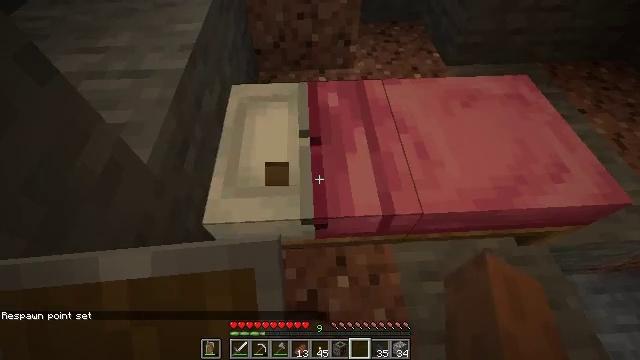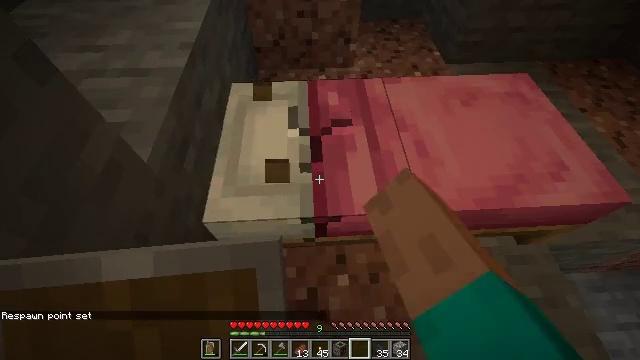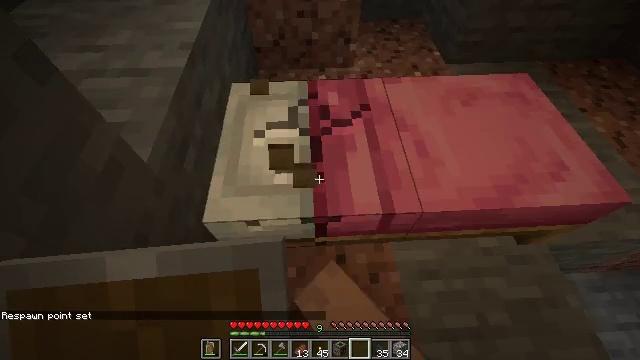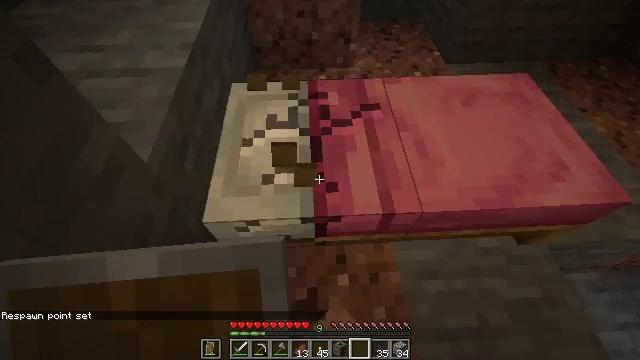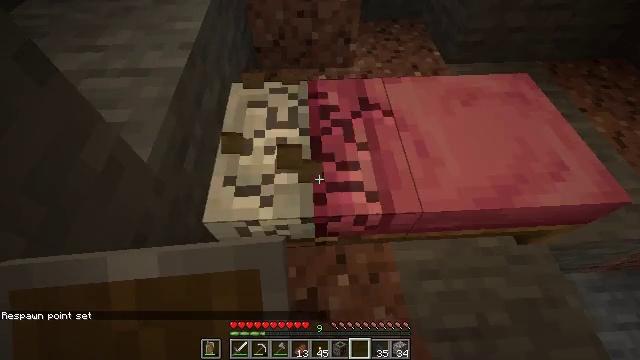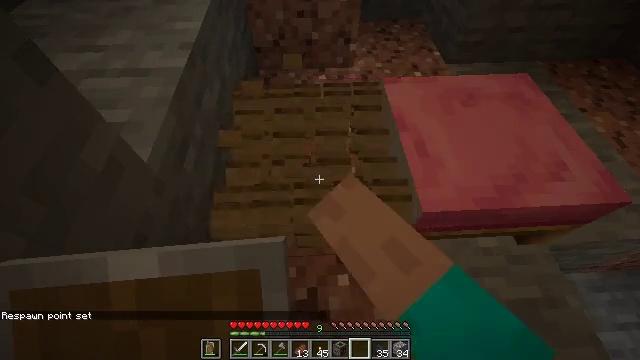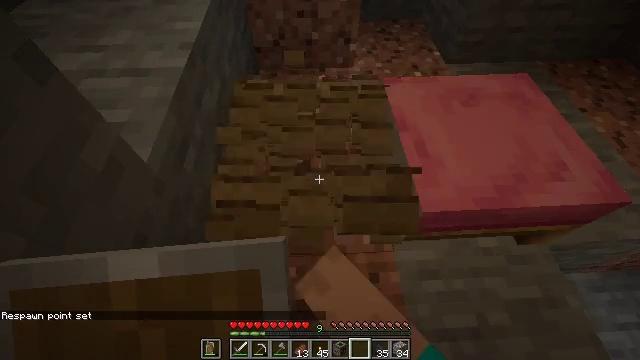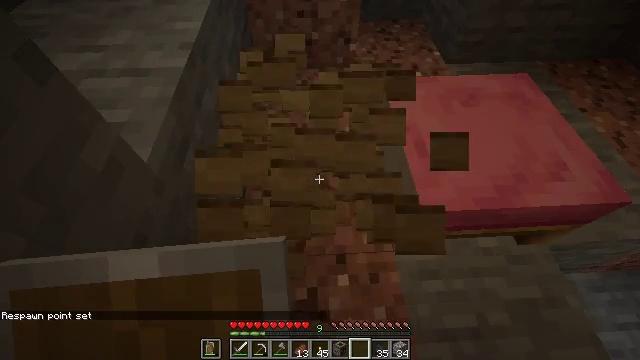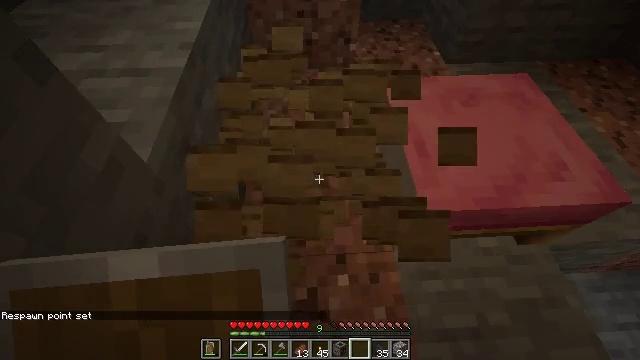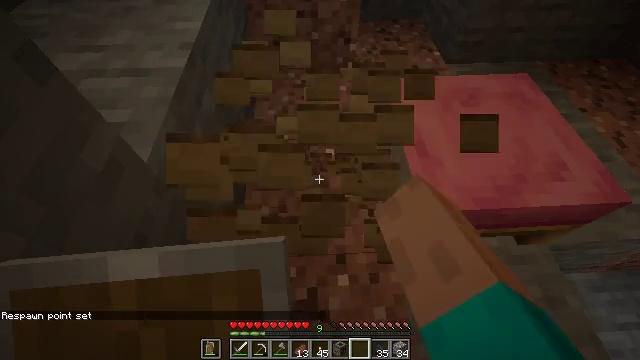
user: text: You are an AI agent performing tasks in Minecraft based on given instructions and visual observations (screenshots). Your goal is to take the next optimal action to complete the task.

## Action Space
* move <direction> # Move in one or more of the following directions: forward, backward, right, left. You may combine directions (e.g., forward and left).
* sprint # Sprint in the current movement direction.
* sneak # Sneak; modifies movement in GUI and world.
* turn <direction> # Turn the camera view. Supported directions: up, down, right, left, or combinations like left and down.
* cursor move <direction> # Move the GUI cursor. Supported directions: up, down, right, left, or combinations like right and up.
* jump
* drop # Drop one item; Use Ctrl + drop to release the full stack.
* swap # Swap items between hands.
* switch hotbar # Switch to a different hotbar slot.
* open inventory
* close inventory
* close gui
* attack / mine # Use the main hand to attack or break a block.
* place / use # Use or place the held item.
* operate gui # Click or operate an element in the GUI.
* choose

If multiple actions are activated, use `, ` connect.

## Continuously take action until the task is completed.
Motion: motion action
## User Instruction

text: Mine the pink bed.
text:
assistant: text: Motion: attack / mine
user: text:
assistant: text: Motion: attack / mine
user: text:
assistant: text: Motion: attack / mine
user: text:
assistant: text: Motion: attack / mine
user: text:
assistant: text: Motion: attack / mine
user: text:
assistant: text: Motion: attack / mine
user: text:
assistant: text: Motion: attack / mine
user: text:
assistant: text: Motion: attack / mine
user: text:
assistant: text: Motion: attack / mine
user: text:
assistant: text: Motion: attack / mine